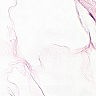
Metastatic tissue present: no